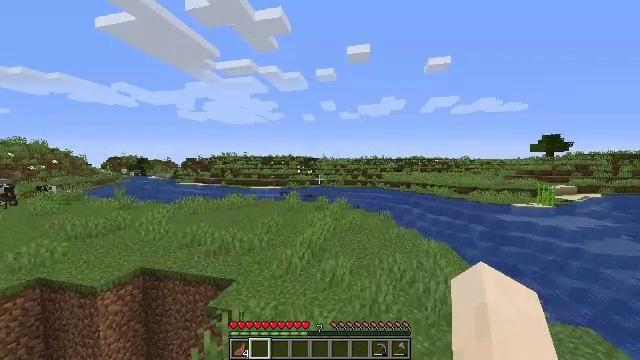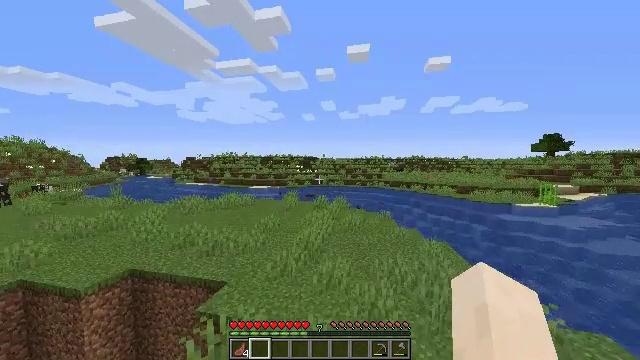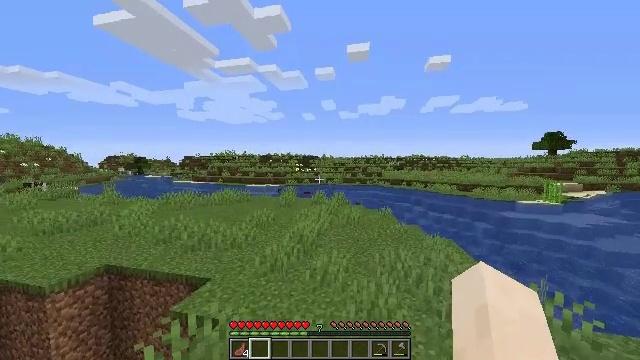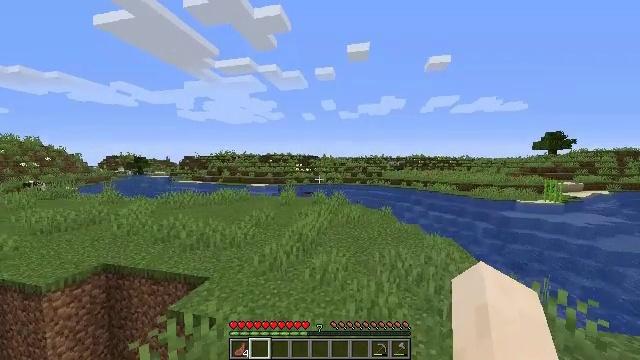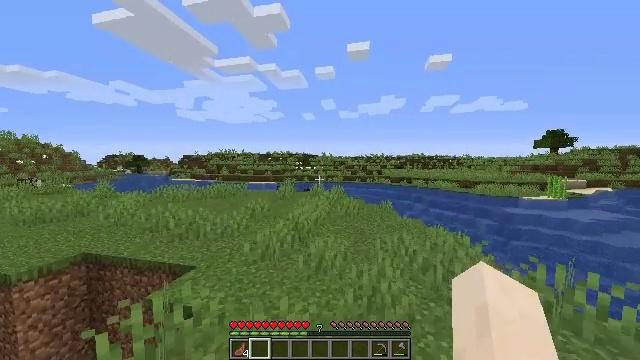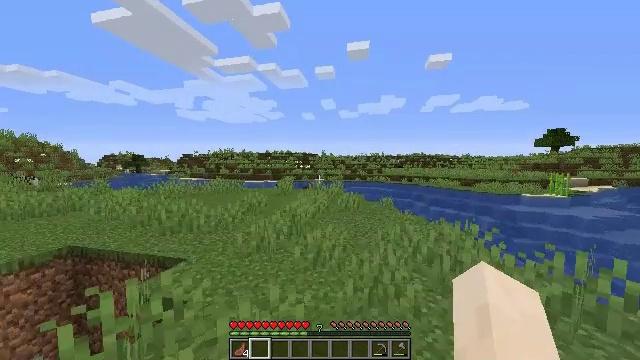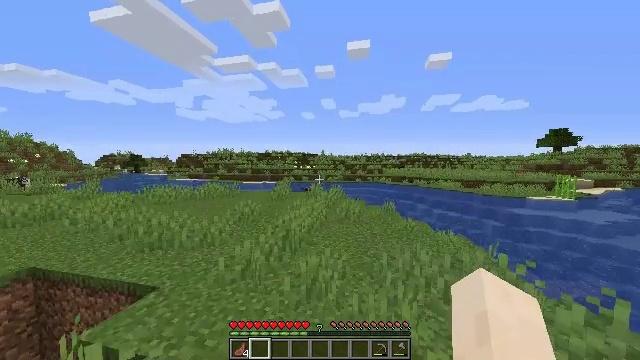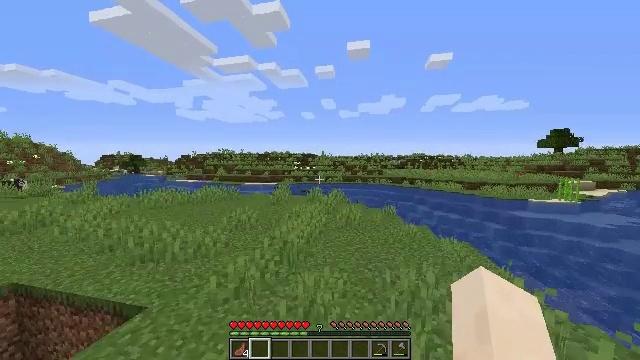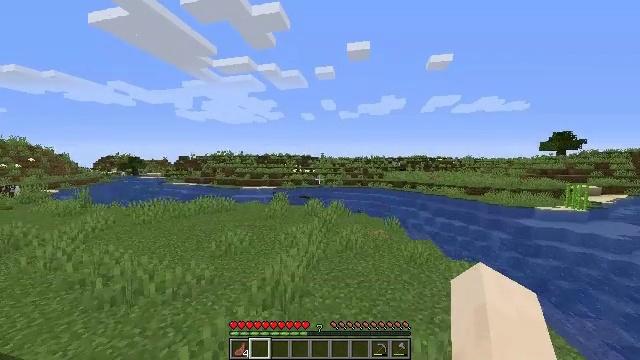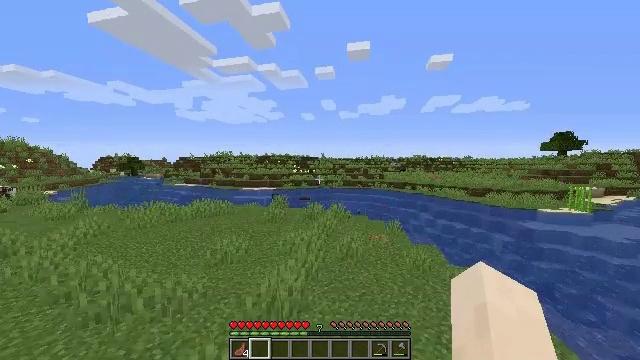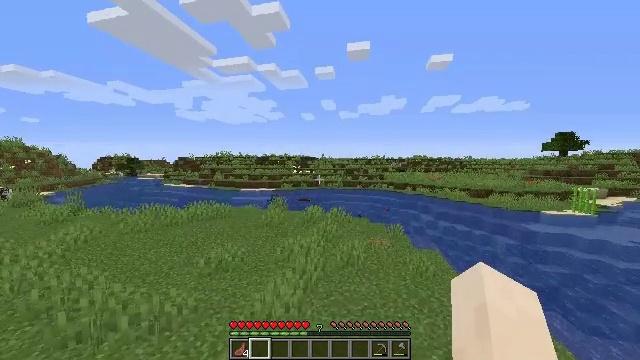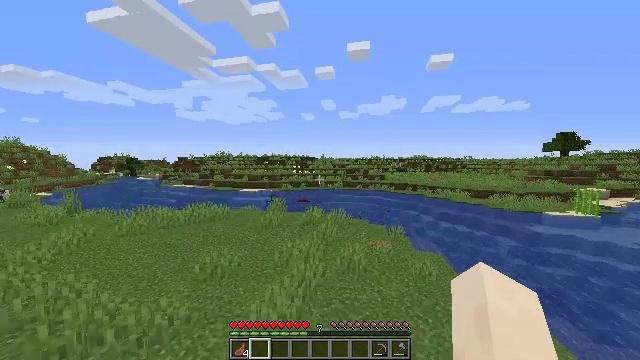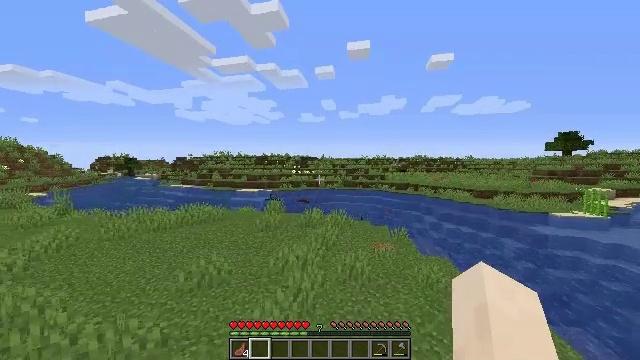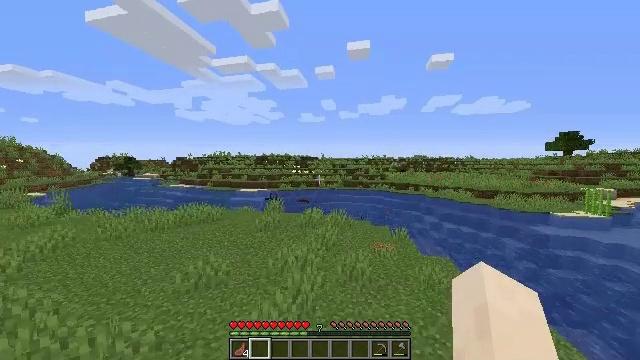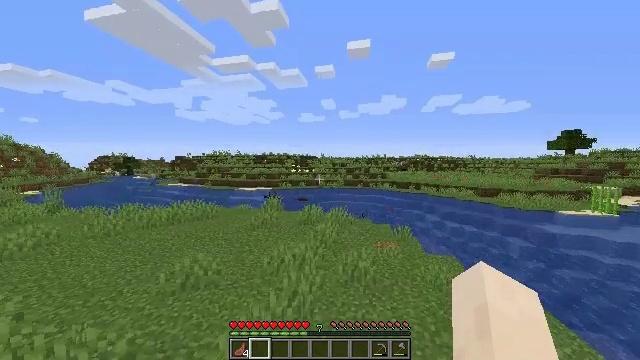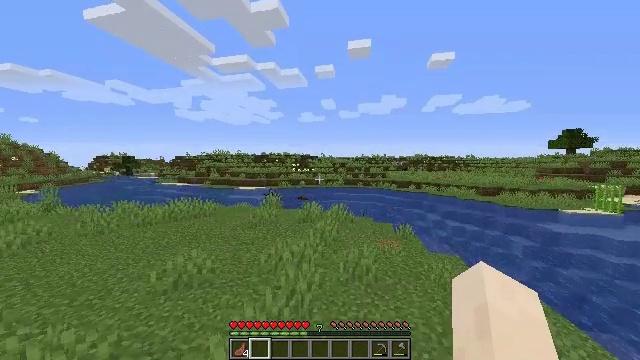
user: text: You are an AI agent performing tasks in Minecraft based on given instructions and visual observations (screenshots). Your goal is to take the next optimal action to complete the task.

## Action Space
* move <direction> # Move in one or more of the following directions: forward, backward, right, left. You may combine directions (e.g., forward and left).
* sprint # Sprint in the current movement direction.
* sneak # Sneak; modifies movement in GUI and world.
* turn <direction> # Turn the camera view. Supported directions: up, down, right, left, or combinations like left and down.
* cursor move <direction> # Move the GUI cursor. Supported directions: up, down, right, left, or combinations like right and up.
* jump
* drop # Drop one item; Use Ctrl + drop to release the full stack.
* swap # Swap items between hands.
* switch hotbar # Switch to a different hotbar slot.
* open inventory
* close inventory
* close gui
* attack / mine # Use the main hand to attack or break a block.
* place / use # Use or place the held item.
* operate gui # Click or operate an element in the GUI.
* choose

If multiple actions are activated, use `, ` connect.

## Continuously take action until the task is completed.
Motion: motion action
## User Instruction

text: Drop an ink sac.
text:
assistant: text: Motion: move forward, sprint, jump
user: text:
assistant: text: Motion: move forward, sprint, jump
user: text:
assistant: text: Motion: move forward, sprint, jump
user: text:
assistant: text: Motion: move forward, sprint, jump
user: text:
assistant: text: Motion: move forward, sprint, jump
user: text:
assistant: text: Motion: move forward, sprint, jump
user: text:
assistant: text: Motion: move forward, sprint, jump
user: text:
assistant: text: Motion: move forward, sprint, jump
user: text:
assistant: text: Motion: move forward, sprint, jump
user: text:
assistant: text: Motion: move forward, sprint, jump
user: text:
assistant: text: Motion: move forward, sprint, jump
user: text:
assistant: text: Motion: move forward, sprint, jump
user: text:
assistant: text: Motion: move forward, sprint, jump
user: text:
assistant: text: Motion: move forward, sprint, jump
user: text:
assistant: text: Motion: move forward, sprint, jump
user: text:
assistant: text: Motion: move forward, sprint, jump
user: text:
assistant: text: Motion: move forward, sprint, jump
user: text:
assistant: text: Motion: move forward, sprint, jump
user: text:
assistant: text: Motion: move forward, sprint, jump
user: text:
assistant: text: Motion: move forward, sprint, jump
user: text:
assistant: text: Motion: move forward, sprint, turn right and down, jump
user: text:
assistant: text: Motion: move forward, sprint, turn right and down, jump
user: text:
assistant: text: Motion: move forward, sprint, jump
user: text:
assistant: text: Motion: move forward and move left, sprint, jump
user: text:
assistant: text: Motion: move forward and move left, sprint, jump
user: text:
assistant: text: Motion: move forward and move left, sprint, jump
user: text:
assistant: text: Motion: move forward and move left, sprint, jump
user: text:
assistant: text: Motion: move forward and move left, sprint, jump
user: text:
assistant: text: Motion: move forward, sprint, jump
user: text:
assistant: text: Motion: move forward, sprint, jump